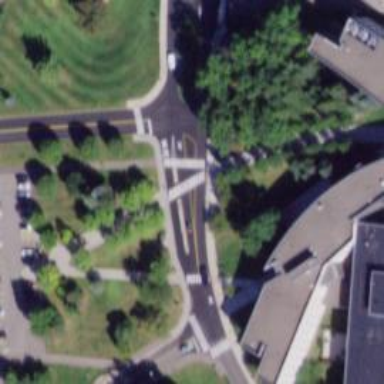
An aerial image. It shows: Marked crossing on footway.